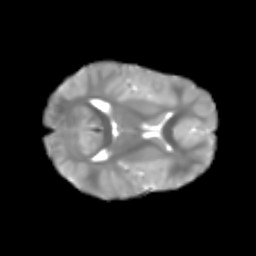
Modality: T2w
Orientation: axial
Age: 7
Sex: male
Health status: healthy